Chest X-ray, PA view. Patient: 32 years old, sex M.
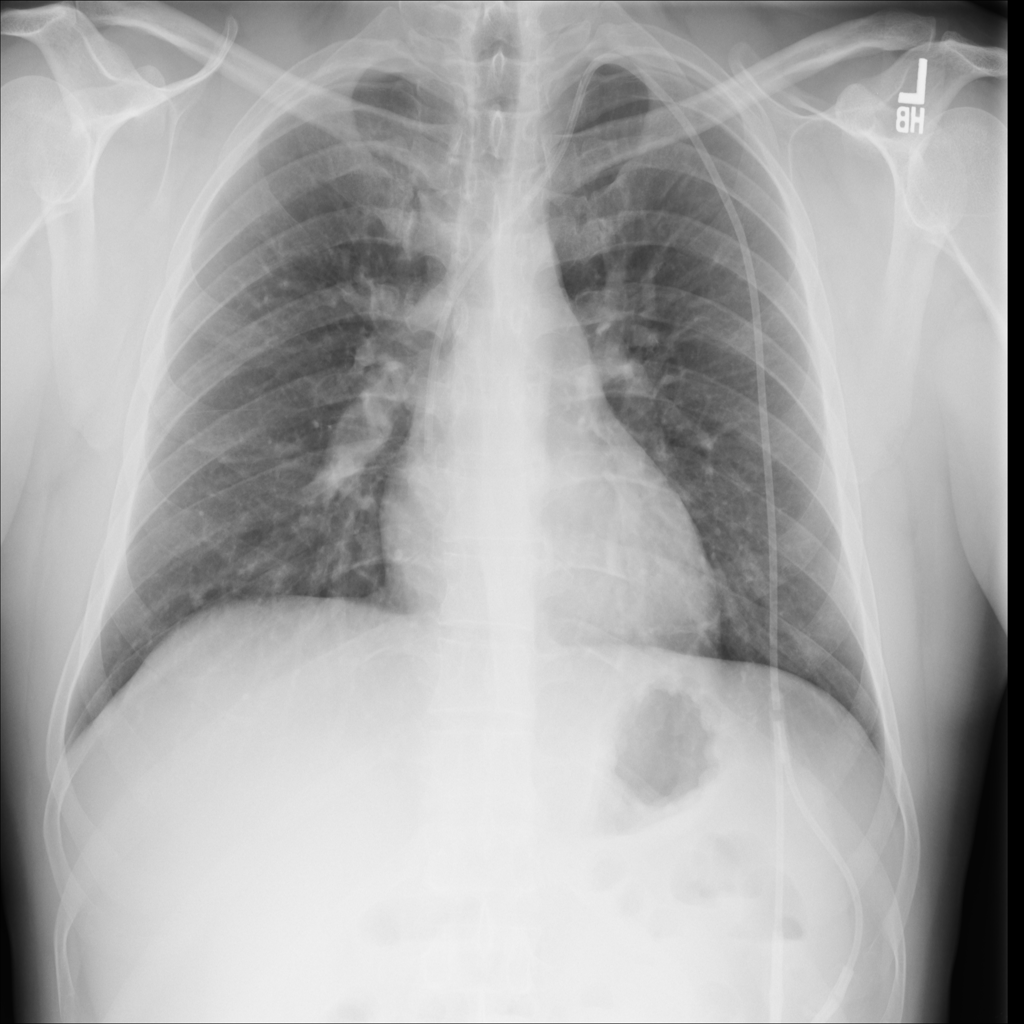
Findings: No Finding